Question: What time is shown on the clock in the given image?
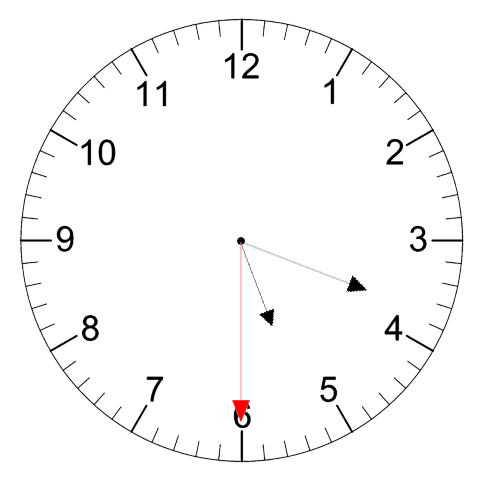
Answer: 05:18:30